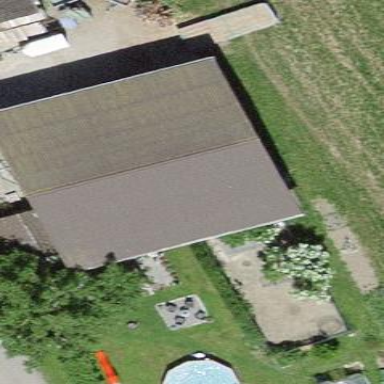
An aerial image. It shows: Shed.